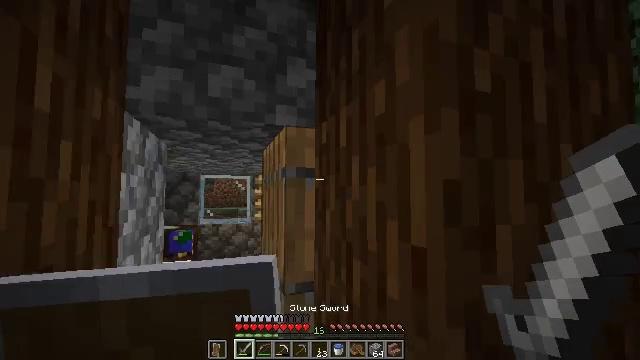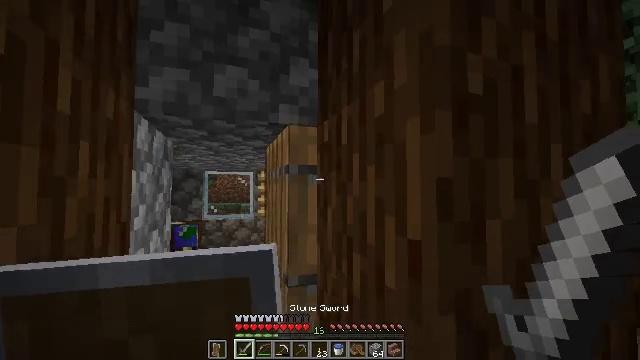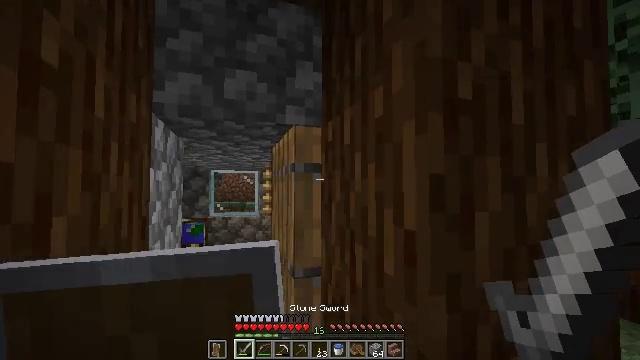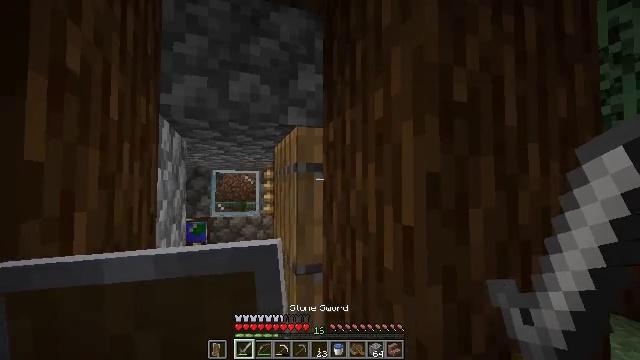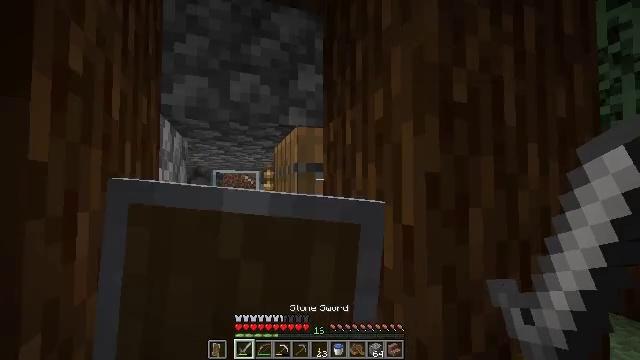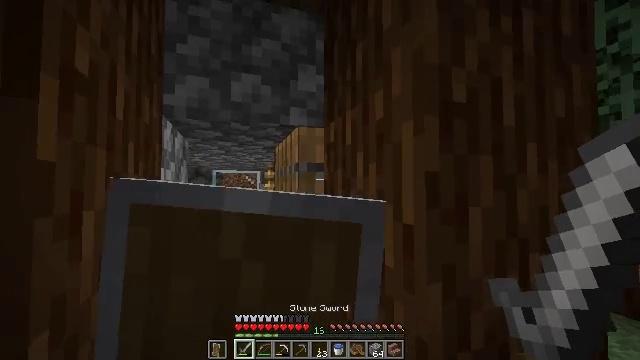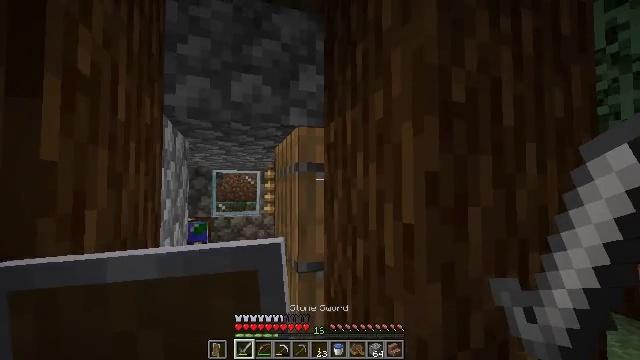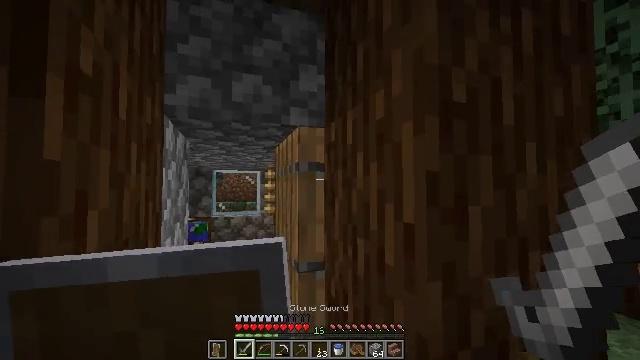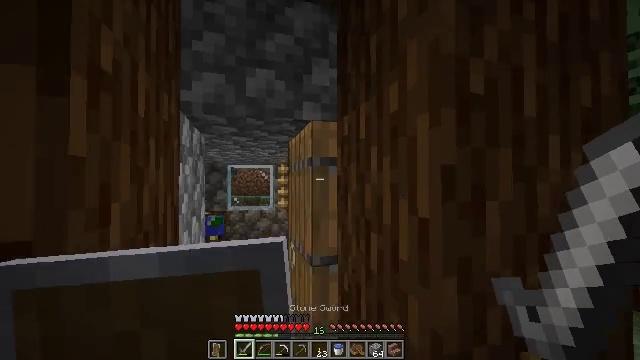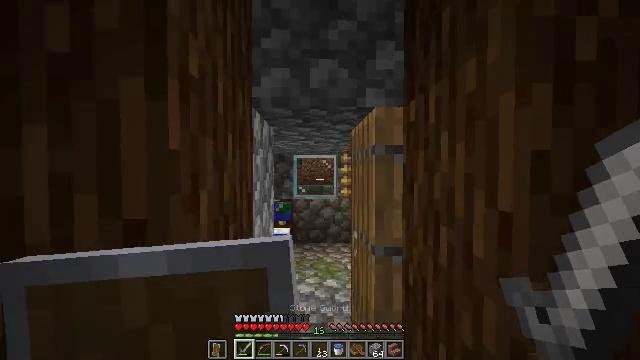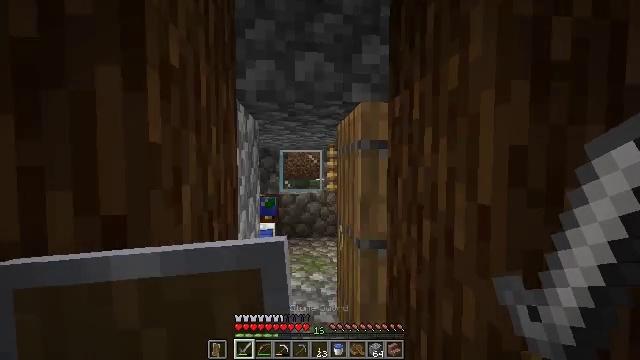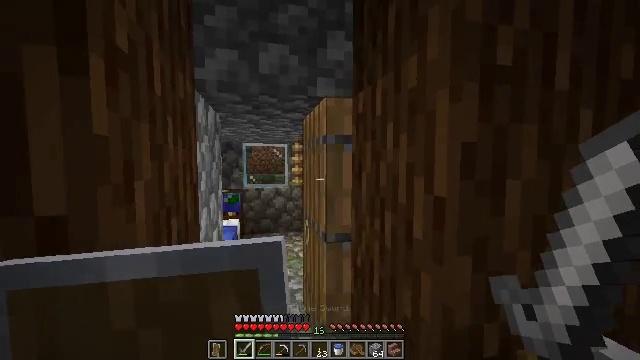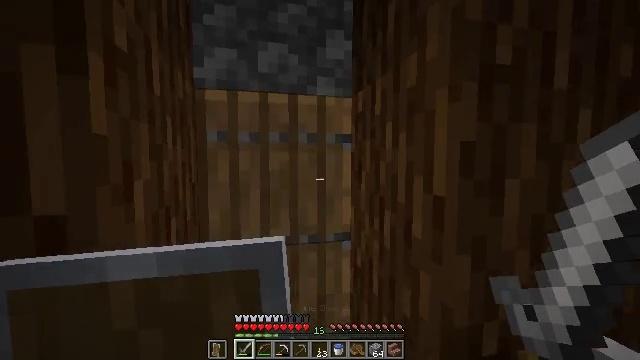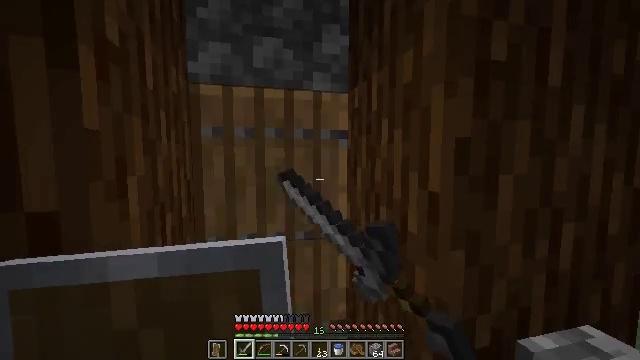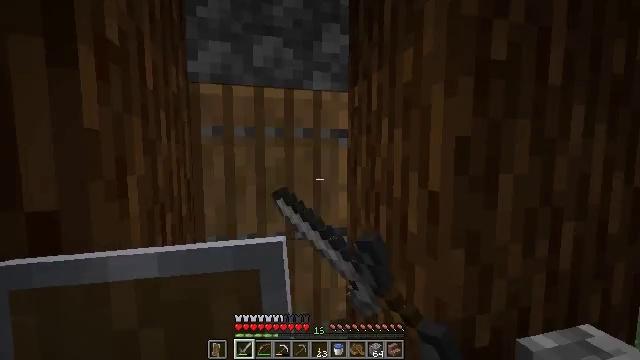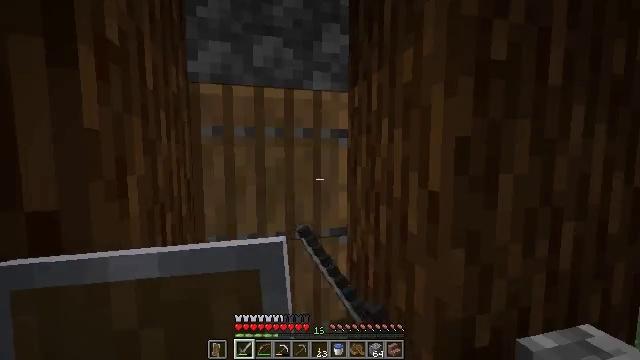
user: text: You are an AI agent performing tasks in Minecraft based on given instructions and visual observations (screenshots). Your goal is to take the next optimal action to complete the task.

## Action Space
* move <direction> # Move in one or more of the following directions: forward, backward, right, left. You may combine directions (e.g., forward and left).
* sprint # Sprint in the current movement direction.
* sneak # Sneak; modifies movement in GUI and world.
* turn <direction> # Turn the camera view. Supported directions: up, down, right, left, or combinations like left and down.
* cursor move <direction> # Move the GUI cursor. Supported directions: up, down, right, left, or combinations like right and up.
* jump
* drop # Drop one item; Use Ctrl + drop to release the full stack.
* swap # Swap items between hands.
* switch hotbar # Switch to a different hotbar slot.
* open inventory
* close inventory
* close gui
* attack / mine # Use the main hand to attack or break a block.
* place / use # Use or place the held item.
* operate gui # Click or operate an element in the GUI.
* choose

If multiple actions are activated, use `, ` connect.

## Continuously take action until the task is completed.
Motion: motion action
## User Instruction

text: craft item air
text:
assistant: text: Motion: no_op
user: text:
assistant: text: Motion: no_op
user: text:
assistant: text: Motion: no_op
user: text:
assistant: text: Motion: use / place
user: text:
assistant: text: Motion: use / place
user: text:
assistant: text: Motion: no_op
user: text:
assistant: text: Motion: no_op
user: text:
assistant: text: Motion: turn left and down
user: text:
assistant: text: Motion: turn left and down
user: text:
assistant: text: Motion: turn right and down
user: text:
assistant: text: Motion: turn right and down
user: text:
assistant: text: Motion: use / place
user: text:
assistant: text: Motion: use / place
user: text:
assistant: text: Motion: use / place
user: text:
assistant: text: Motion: no_op
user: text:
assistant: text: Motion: turn left and down
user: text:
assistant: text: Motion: move forward and move left, turn left and down
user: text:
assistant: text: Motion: move forward and move left, turn left and up
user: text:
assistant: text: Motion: move forward and move left
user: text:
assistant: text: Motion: move forward and move left
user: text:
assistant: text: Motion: move forward, sprint
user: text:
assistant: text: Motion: move forward, sprint, turn left and up
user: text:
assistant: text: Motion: move forward, sprint, turn left and up
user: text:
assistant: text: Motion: move forward, turn left
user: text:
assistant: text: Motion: move forward
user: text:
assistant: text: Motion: move forward
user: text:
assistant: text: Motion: move forward
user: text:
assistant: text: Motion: move forward
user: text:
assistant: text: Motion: move forward, sprint, turn right and down
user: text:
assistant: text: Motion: move forward, sprint, turn right